Aerial crown-view tile of a tropical tree (Barro Colorado Island, Panama), acquired 20241014:
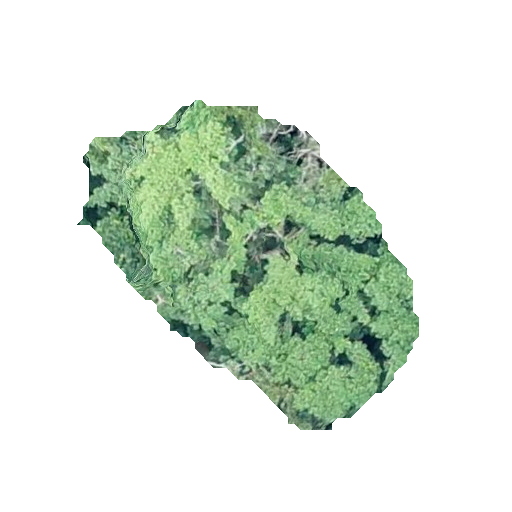
Species: Tabernaemontana arborea
GBIF accepted scientific name: Tabernaemontana arborea
Crown area: 106.332 m²